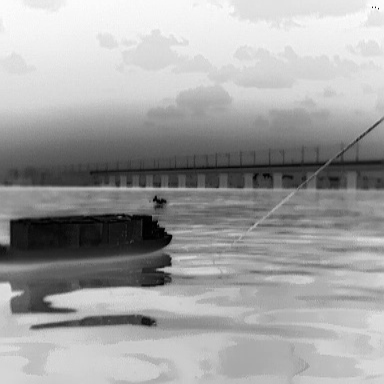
There are two objects shown in the infrared image, including a fishing_boat, and a warship.